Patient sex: M
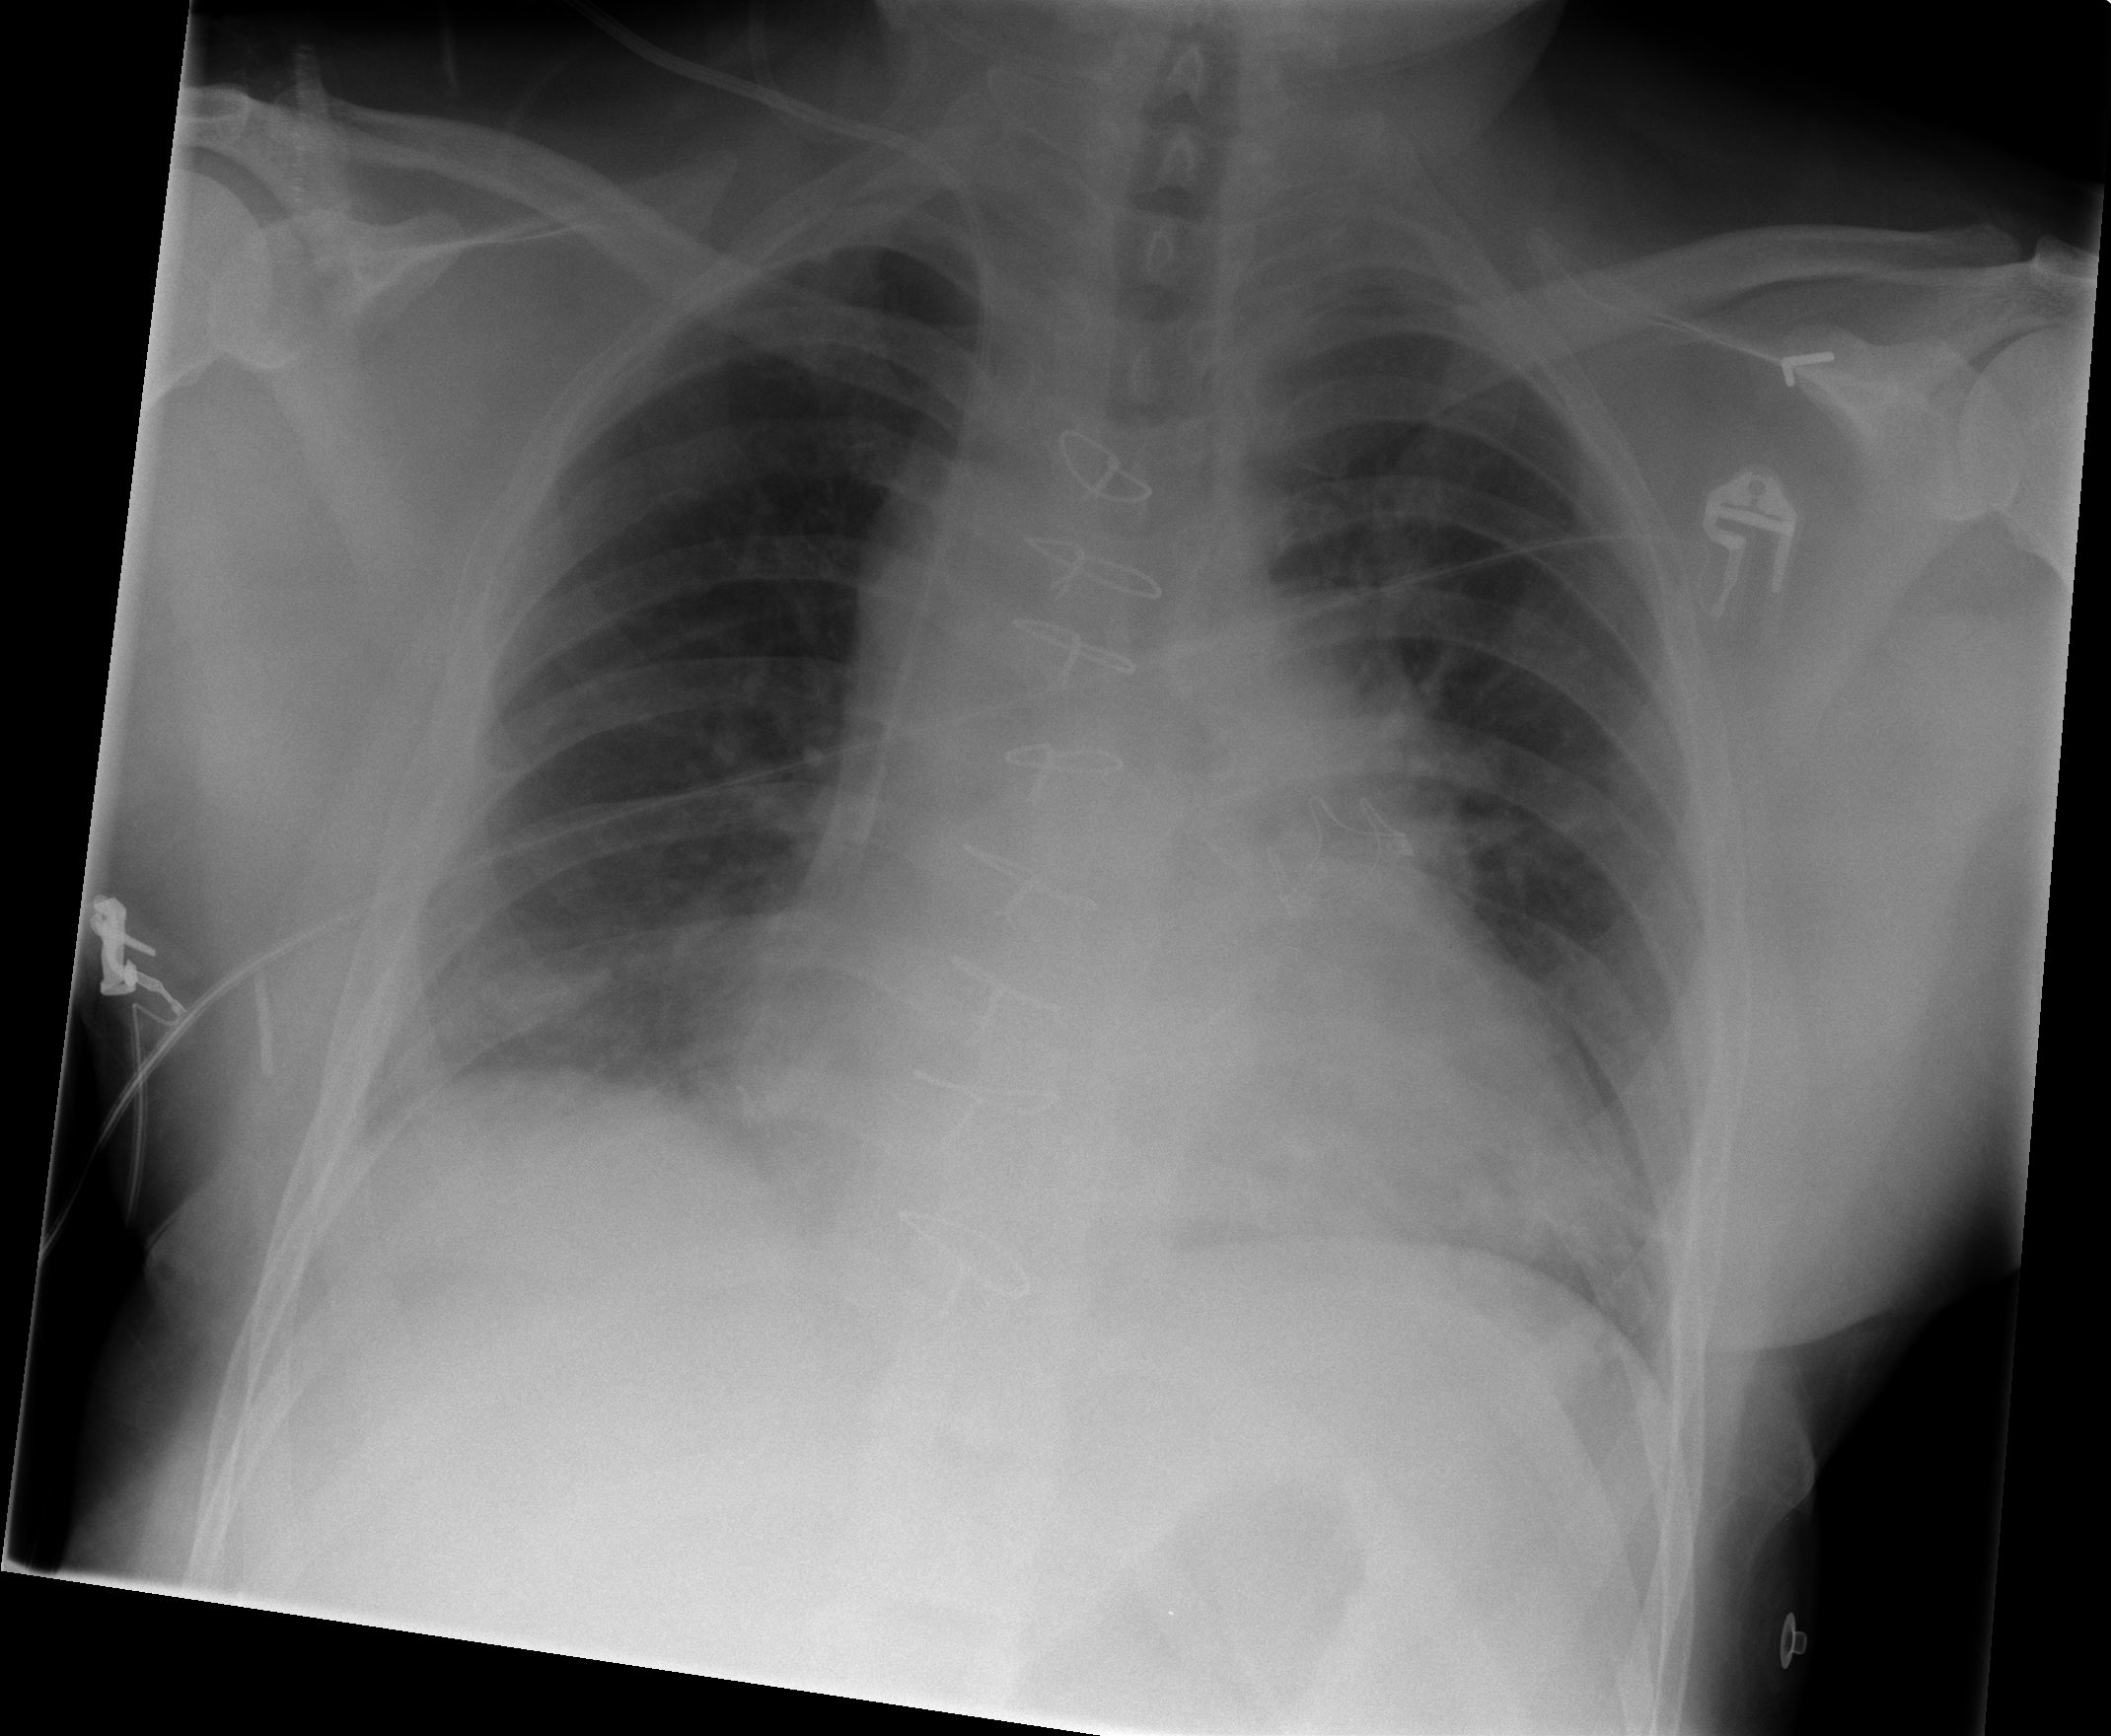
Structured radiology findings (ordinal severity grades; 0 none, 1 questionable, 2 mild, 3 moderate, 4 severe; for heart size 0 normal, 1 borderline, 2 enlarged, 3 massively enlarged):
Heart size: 2
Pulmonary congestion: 2
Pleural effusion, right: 1
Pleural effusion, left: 0
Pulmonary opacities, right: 0
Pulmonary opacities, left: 0
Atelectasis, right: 2
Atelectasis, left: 2